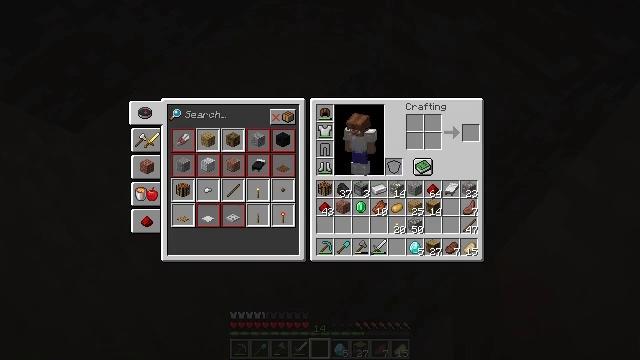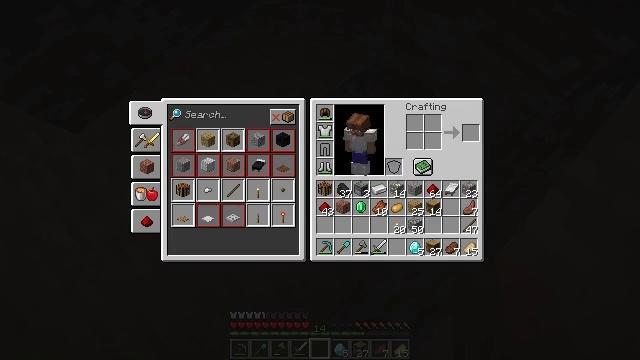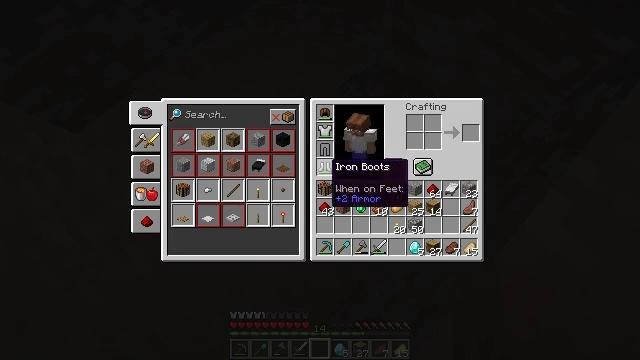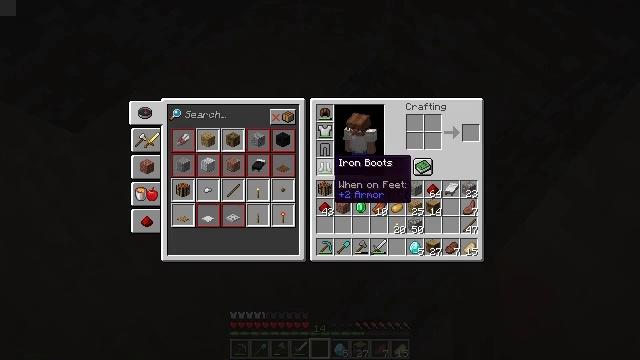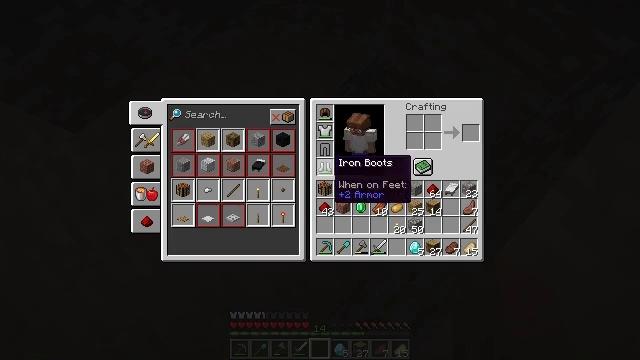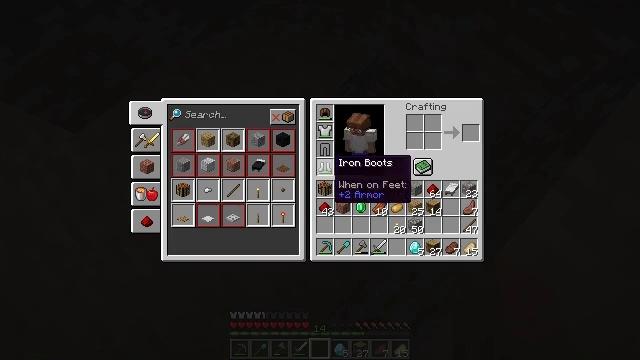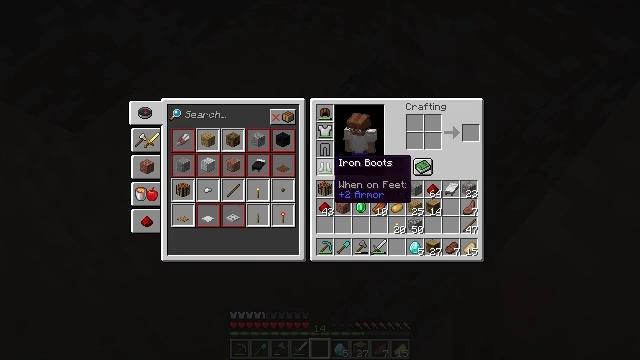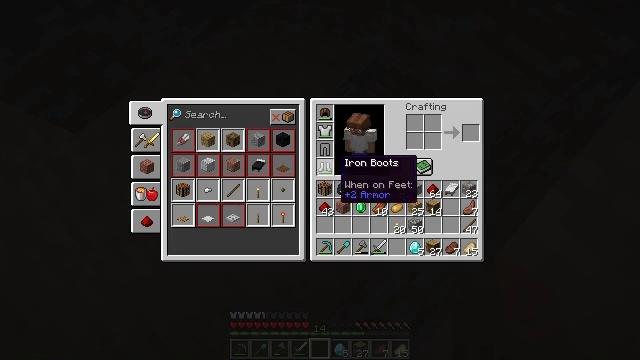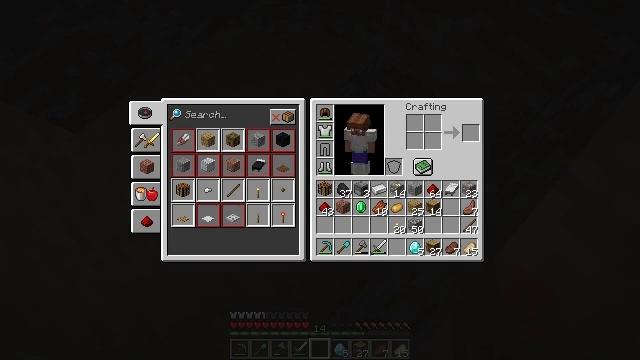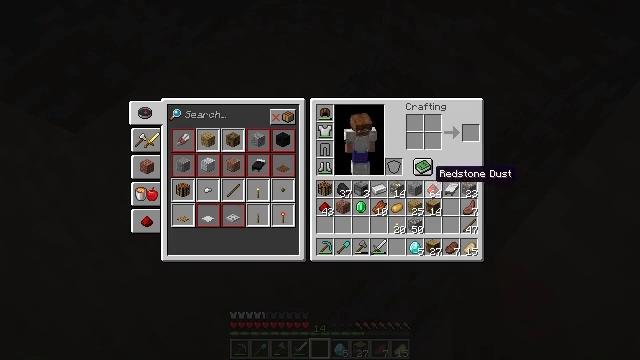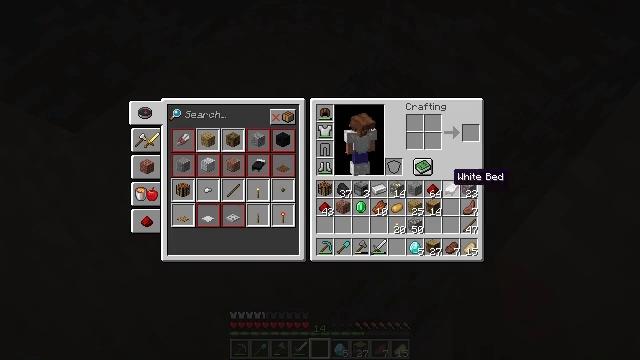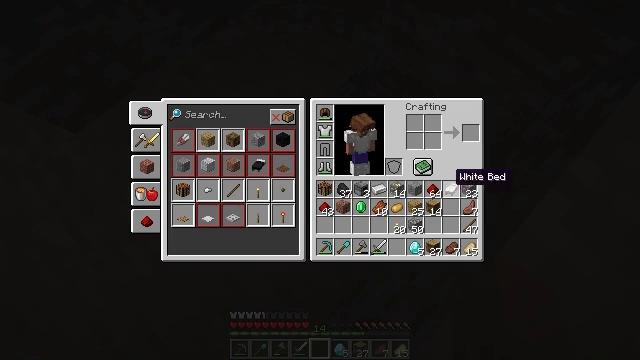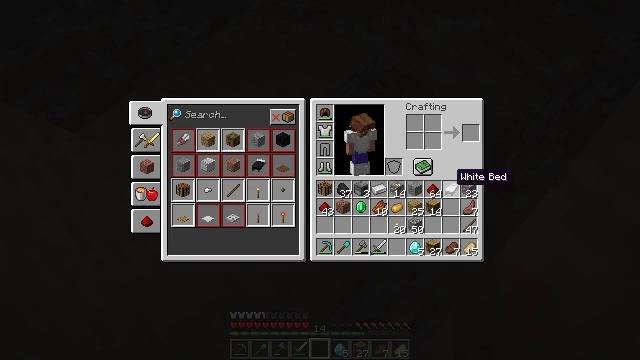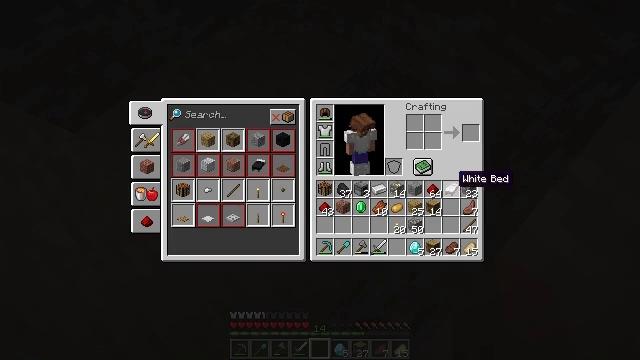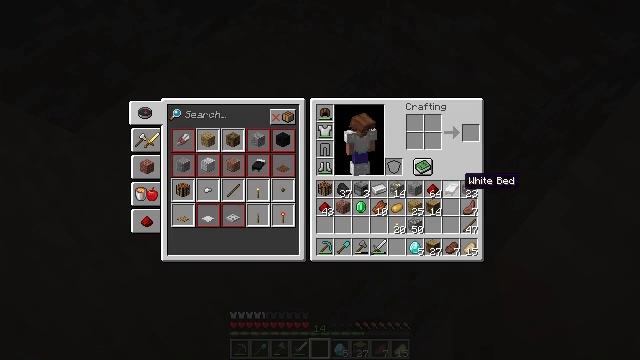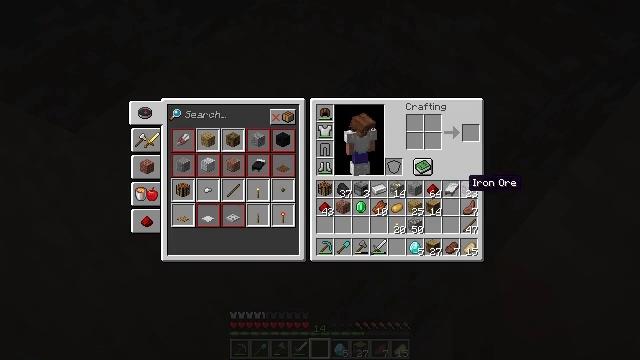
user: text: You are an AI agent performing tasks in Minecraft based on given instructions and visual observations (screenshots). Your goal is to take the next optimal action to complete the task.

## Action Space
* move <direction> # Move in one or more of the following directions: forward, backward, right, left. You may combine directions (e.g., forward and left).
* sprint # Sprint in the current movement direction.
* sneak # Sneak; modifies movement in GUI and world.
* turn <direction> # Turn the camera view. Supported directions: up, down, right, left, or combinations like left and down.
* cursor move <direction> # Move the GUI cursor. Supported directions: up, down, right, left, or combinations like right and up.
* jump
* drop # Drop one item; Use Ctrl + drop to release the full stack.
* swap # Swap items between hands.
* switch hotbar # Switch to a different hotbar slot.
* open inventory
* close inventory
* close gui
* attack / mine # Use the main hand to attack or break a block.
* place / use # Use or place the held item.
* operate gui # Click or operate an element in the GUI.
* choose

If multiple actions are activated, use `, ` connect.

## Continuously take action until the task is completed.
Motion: motion action
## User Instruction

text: Combine sticks and coal in the crafting table to make a torch.
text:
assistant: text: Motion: open inventory
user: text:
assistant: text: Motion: open inventory
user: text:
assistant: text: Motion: no_op
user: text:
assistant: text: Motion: no_op
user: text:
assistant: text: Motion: no_op
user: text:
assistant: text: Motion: no_op
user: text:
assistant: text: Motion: no_op
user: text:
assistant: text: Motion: cursor move right
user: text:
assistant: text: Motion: cursor move right
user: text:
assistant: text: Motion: cursor move right
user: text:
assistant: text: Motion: no_op
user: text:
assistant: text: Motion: no_op
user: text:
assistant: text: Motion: no_op
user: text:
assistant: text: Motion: no_op
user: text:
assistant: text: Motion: no_op
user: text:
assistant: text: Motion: no_op
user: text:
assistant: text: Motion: no_op
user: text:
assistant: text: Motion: no_op
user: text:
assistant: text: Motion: cursor move left
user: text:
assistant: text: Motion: cursor move left
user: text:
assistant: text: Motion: cursor move left
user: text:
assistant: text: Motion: no_op
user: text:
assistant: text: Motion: no_op
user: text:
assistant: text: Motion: no_op
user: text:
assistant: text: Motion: cursor move left
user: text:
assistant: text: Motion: no_op
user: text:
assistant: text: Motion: no_op
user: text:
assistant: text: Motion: operate gui
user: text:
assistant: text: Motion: operate gui
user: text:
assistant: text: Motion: operate gui